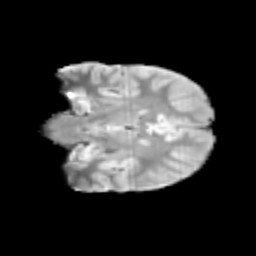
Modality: T2w
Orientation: coronal
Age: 11
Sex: male
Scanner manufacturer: siemens
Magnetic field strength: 3 T
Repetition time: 3.8 s
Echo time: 0.07 s